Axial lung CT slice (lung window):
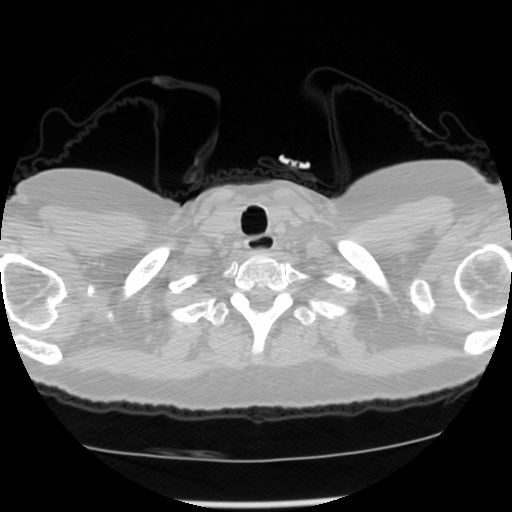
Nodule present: no